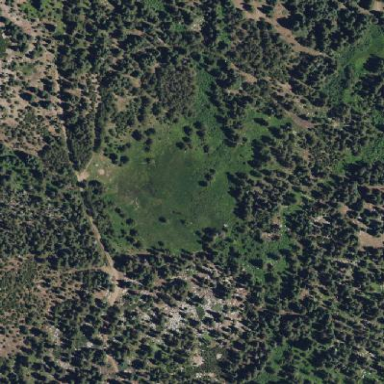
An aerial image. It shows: Wet meadow with woodland vegetation.